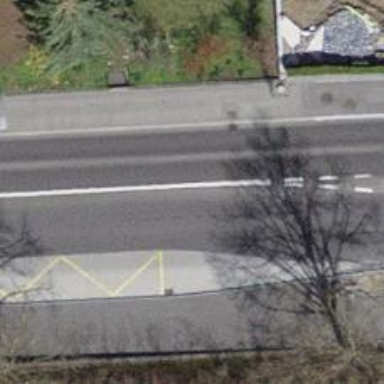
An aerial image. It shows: Bus stop with designated public transport stop position.